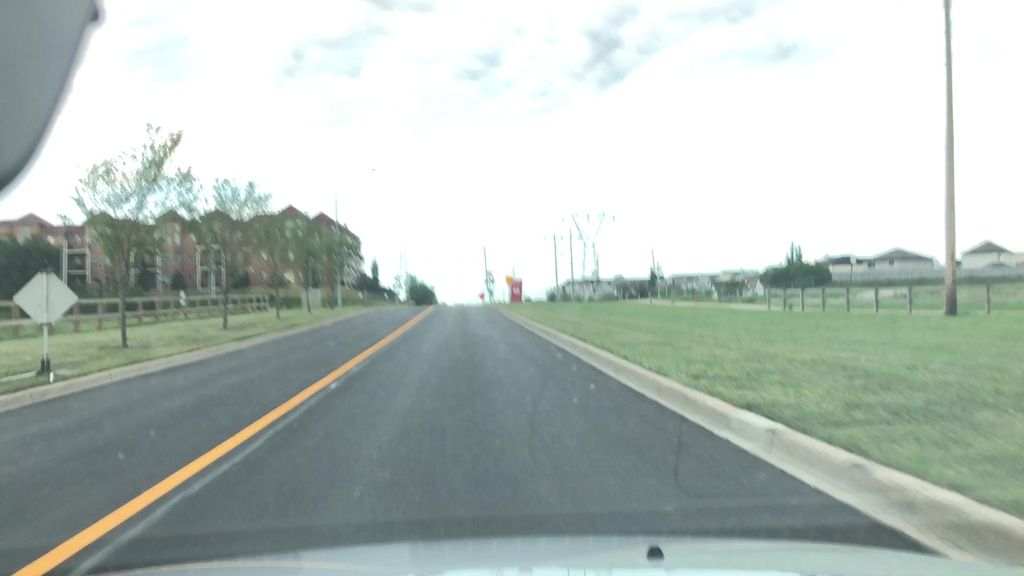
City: edmonton